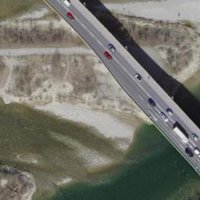
EUNIS habitat code: 56
Species observed at this site:
Tussilago farfara
Melilotus albus